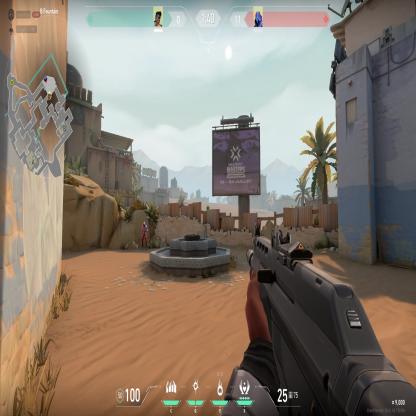
Label: enemy